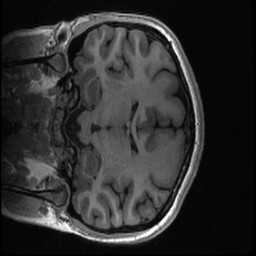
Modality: T1w
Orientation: coronal